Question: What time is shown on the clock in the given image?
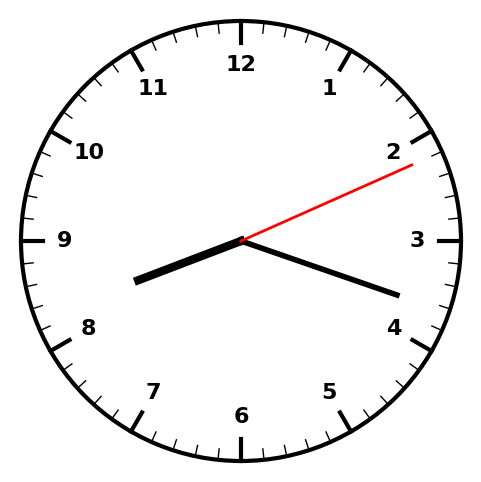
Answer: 08:18:11